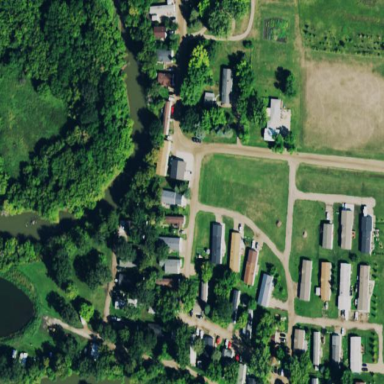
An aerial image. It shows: Trailer park in residential neighborhood.